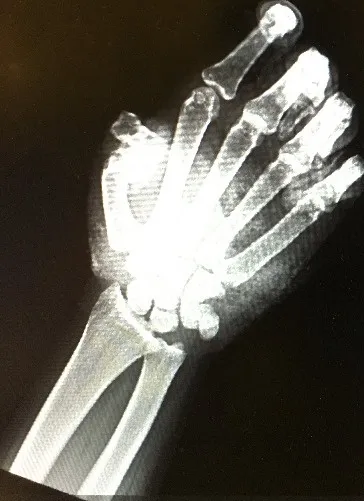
Imaging of hand after loss of distal fingers.
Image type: radiology (x_ray)